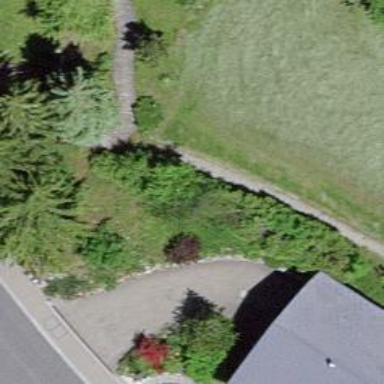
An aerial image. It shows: Road with steps.